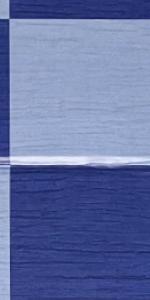
Label: Empty